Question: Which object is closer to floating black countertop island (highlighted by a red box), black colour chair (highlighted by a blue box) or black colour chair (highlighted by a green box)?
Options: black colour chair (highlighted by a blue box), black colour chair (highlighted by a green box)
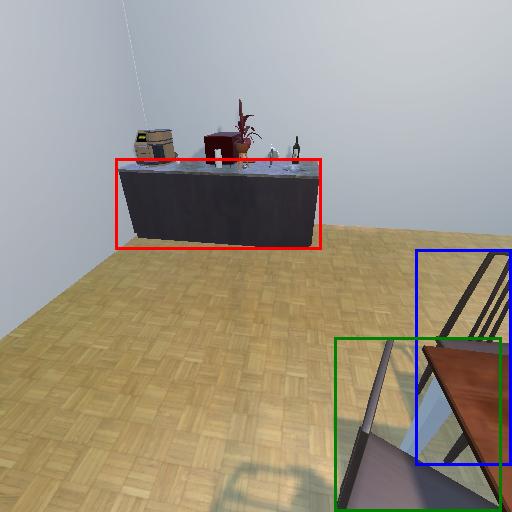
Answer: black colour chair (highlighted by a blue box)